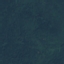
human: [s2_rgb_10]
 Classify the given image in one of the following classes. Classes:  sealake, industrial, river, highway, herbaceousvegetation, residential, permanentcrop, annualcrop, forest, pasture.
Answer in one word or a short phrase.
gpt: Forest